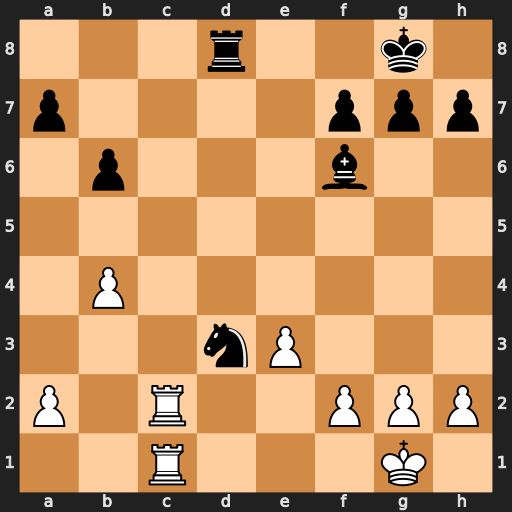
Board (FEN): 3r2k1/p4ppp/1p3b2/8/1P6/3nP3/P1R2PPP/2R3K1
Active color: w
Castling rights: -
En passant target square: -
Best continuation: Rd1 Nxb4 Rxd8+ Bxd8 Rc8